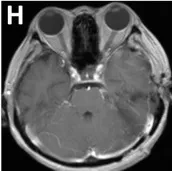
Radiological evaluation of the multi-compartmental lesion preoperatively and postoperatively. Sagittal. T1-weighted magnetic resonance images with gadolinium enhancement.
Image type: radiology (mri)